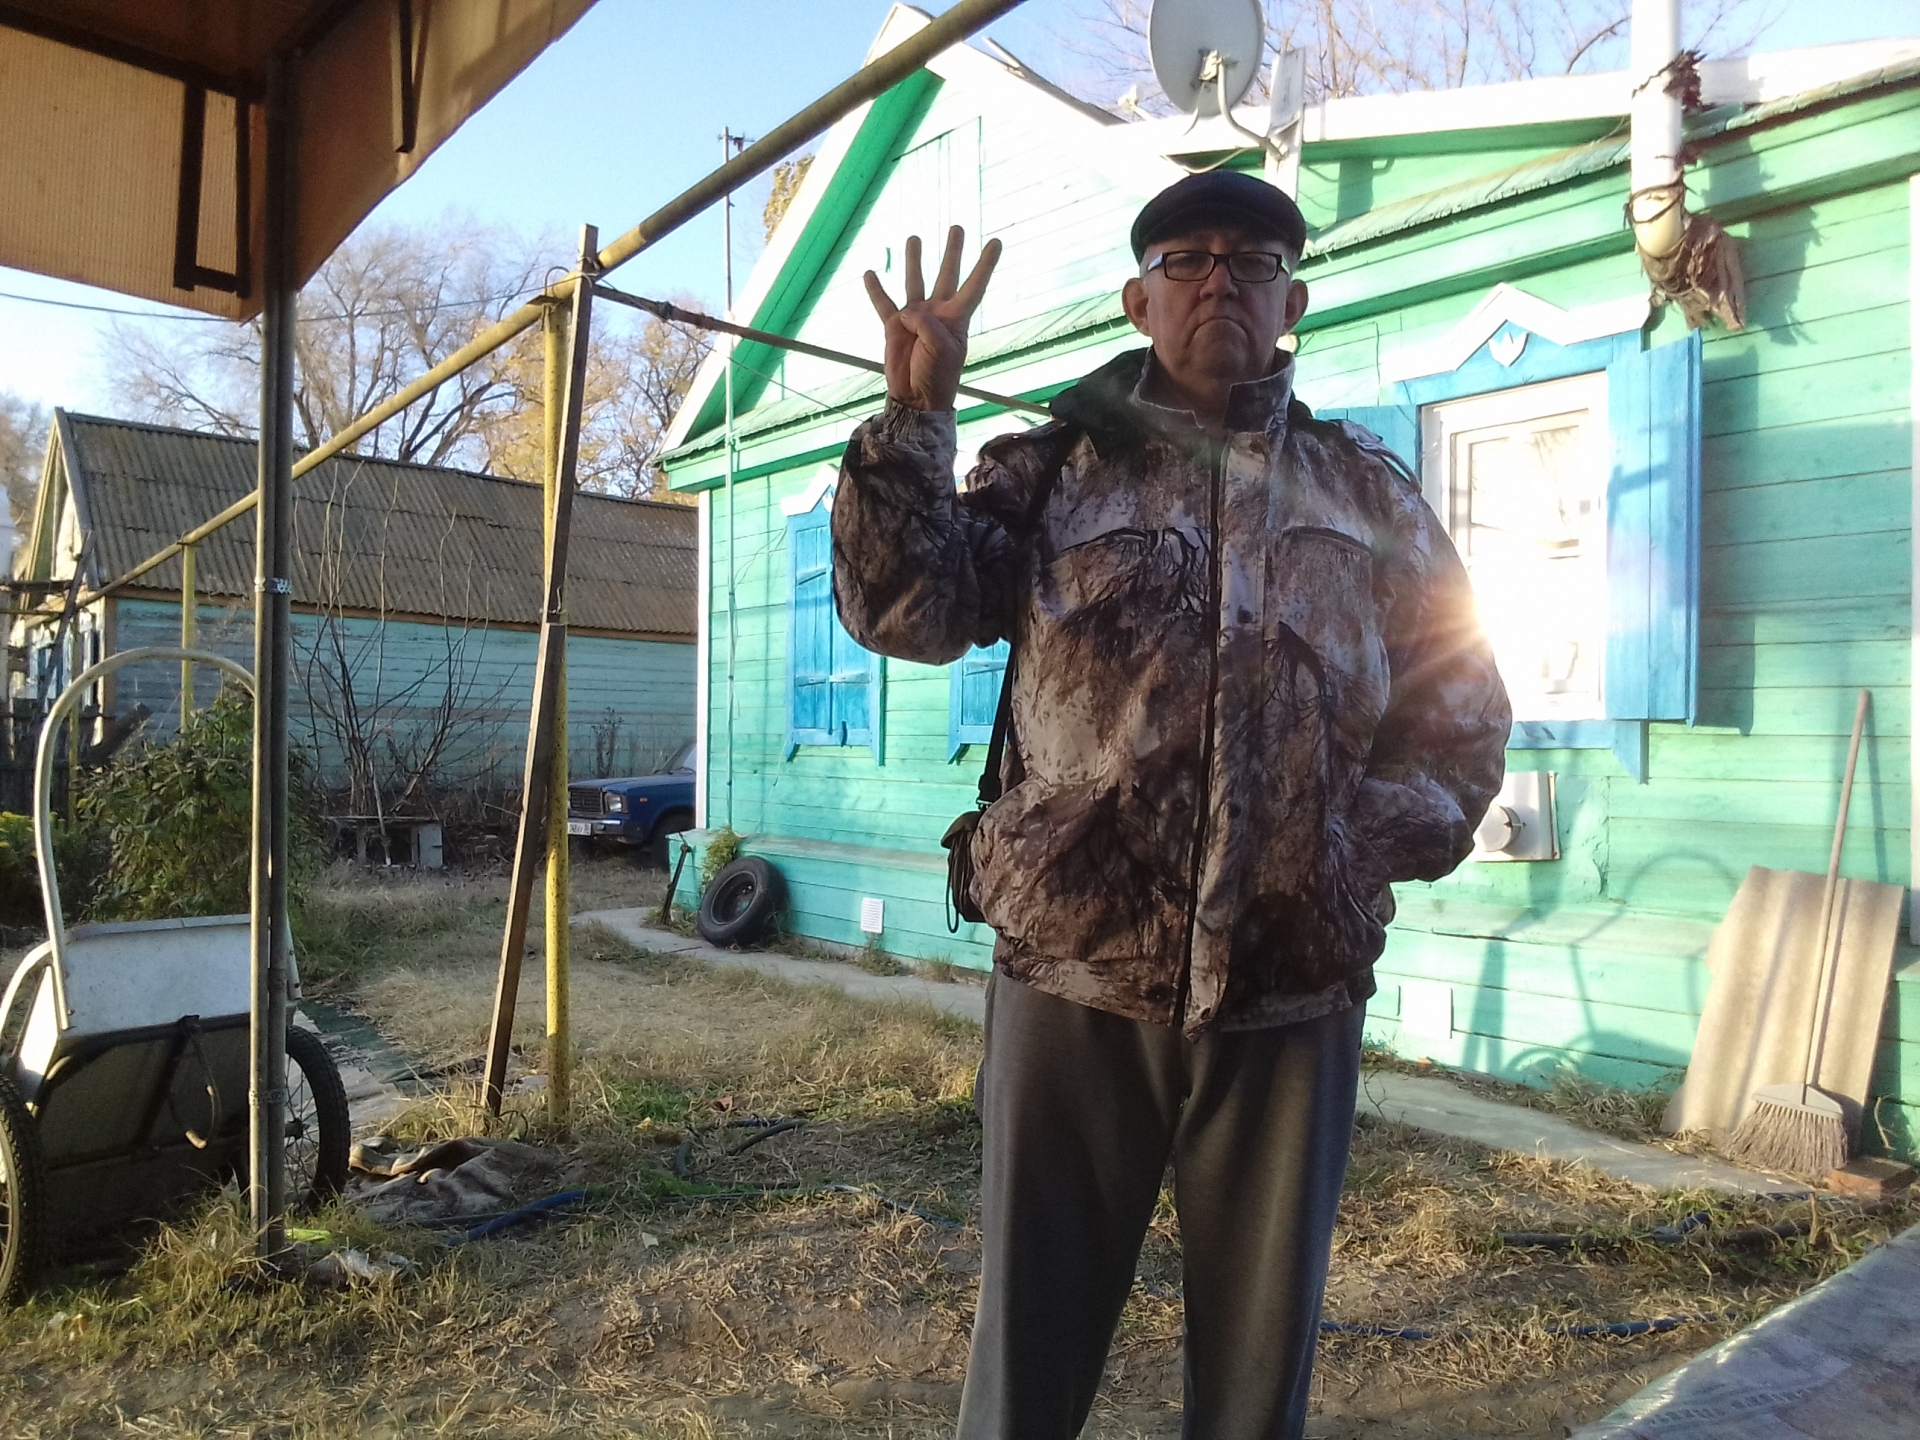
Label: noise